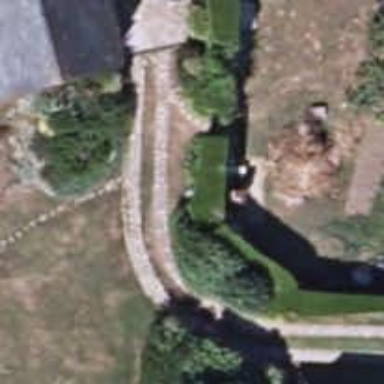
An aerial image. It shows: Fence.